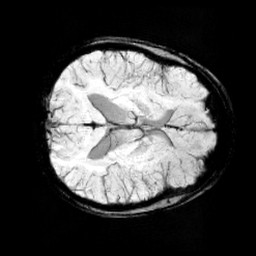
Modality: minIP
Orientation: axial
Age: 10
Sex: female
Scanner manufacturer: siemens
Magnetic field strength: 3 T
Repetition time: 0.027 s
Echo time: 0.02 s